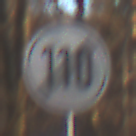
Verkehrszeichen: EndeGeschwindigkeit110
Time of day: SunriseSunset
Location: Outdoor (Nature)
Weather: Clear
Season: Autumn
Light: Natural